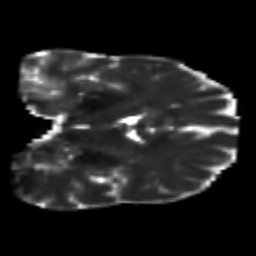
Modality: T2w
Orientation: coronal
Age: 31
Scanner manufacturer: philips
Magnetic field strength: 3 T
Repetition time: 7.766 s
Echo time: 0.1224 s